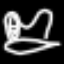
Label: frog